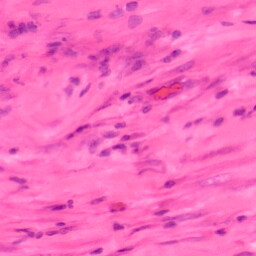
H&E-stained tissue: Colon